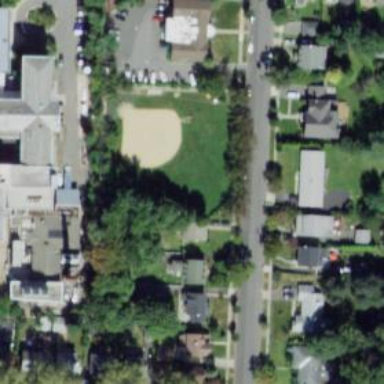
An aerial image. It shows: Baseball pitch for leisure and sports activities.